Question: I am seeing a lot of '^@' character in a contents of a text file on my UNIX server. I am unable to understand what does '^@' mean? and how to remove them from the file? and above all why it is generated?
If i try to see the contents of the file using 'cat' , I am getting this:
'''
u3210#"! utypyado
'''
however if try to use 'cat -v' , i am getting '^@' characters (as attached screenshot) along with some text in english. Same output is observed when i use 'vi' with ':set list' command.
Any help is much appreciated , thanks very much in advance.

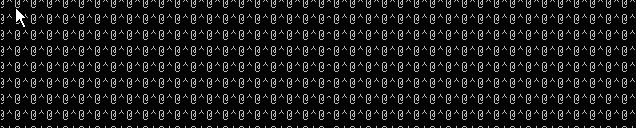
Answer: As the comments say '^@' is actually a null byte ('\x00') in your file.
If you want to get rid of all null byte instances then you can use this command in 'vi':
'''
:%s/[\x0]//g
'''